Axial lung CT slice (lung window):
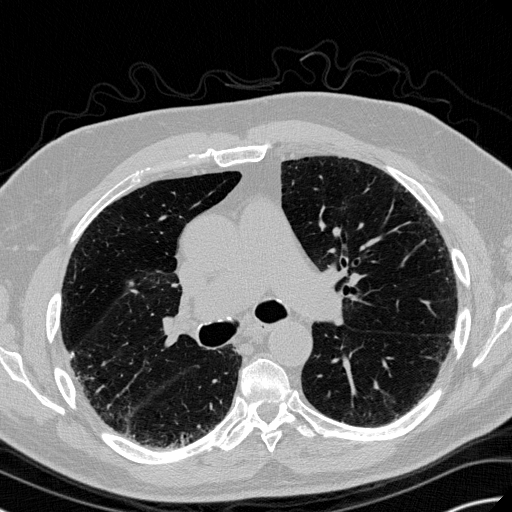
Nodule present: no